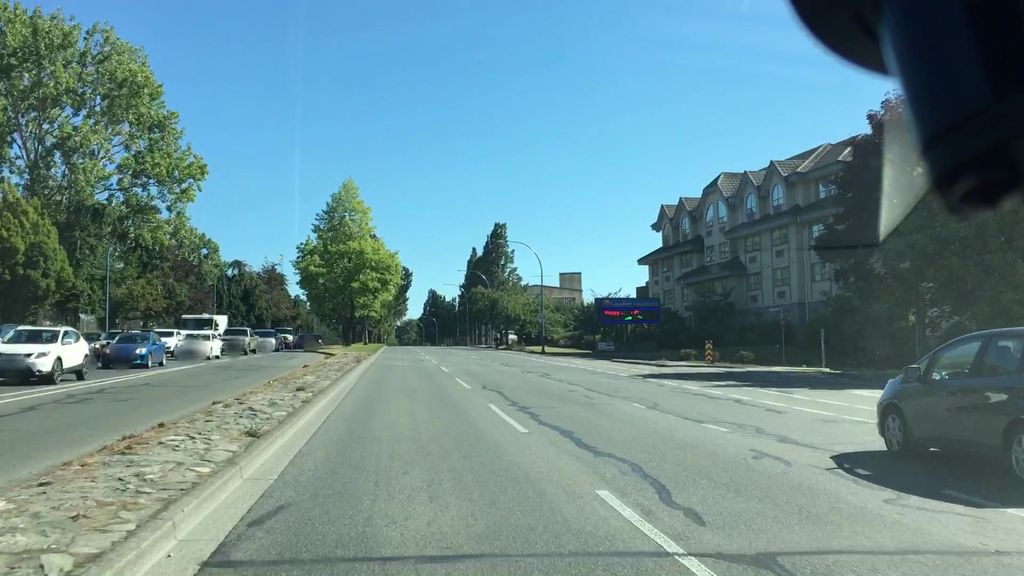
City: victoria